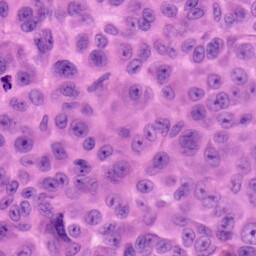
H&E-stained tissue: Skin